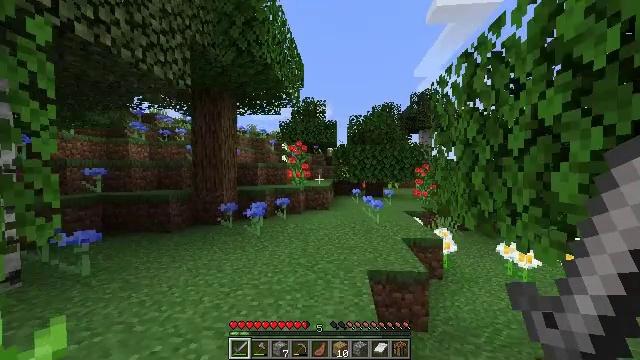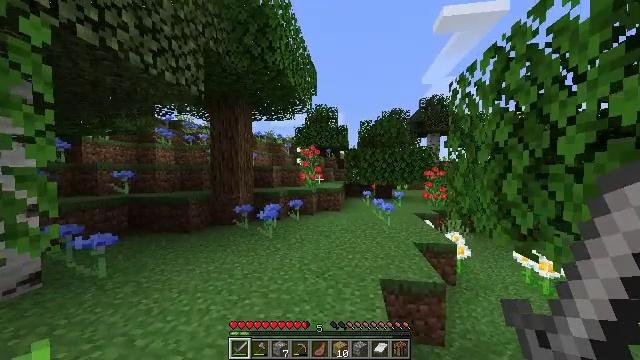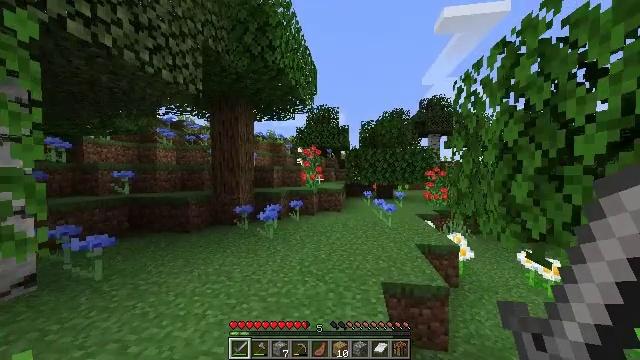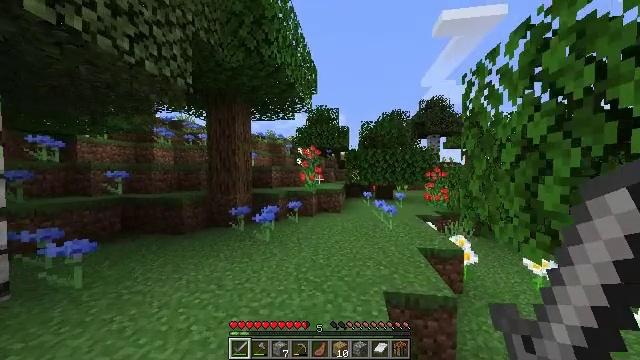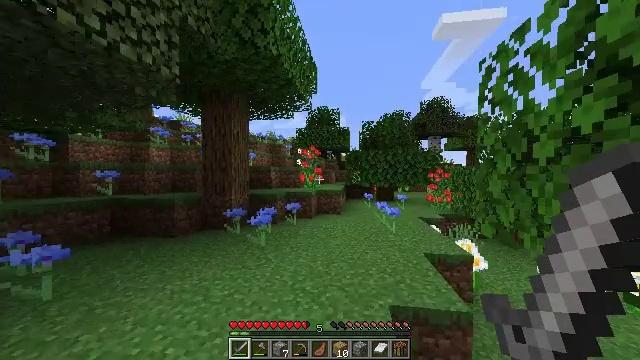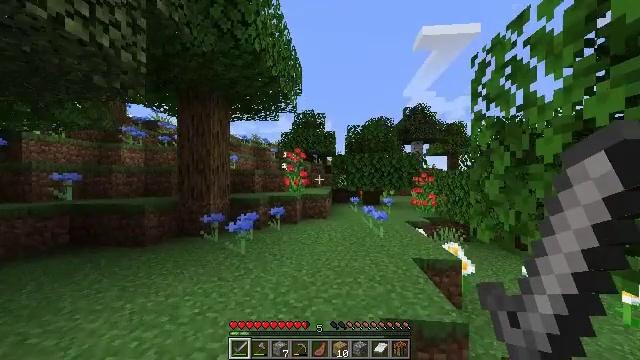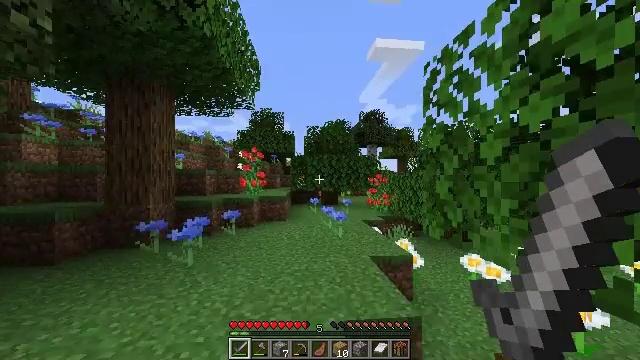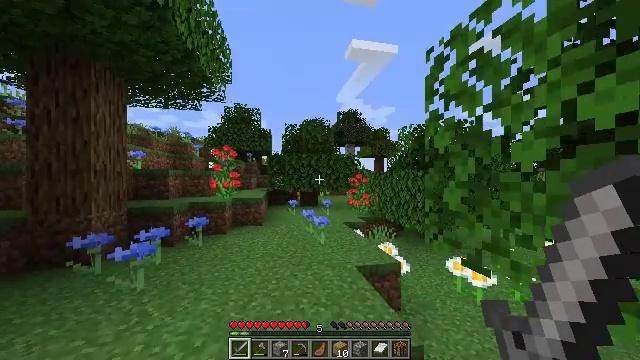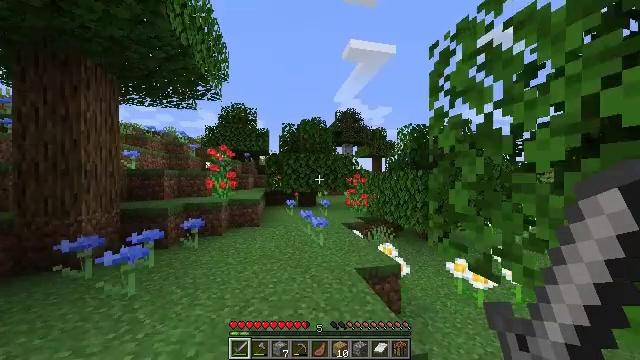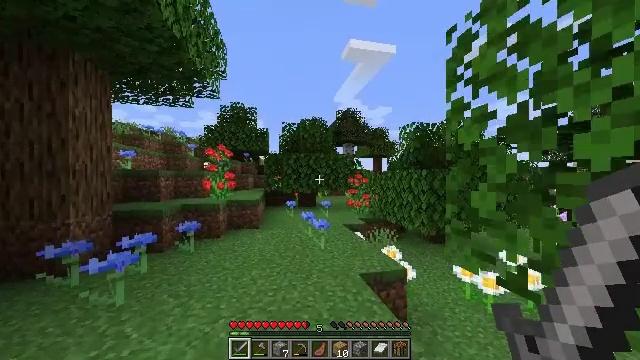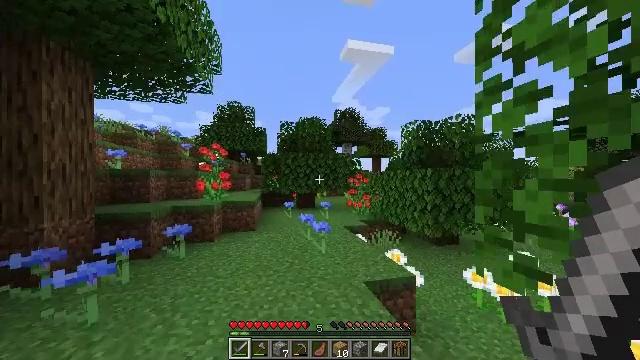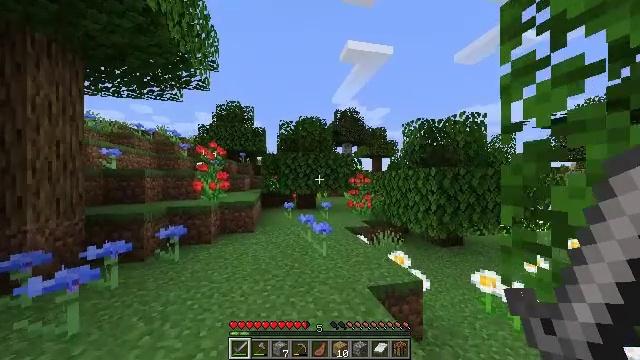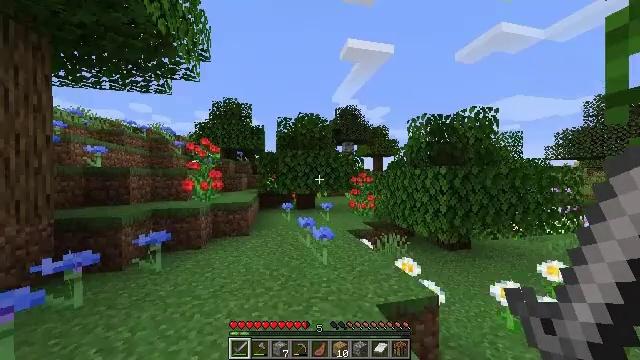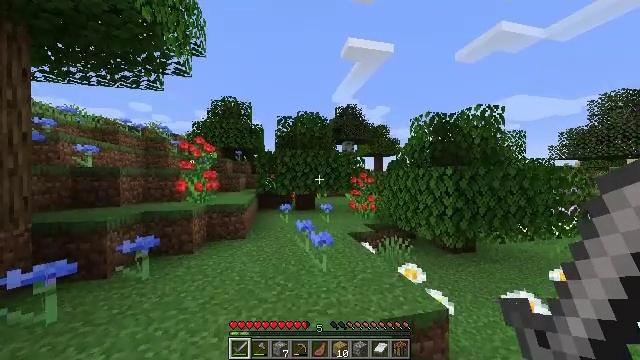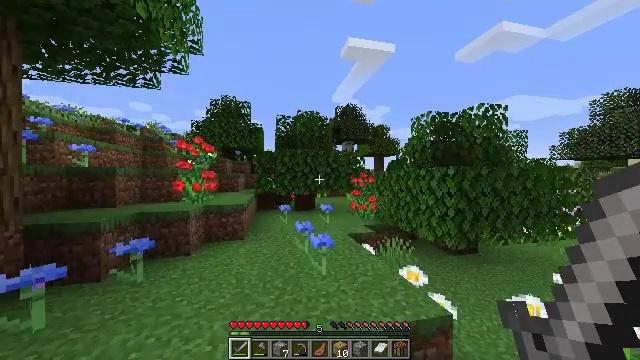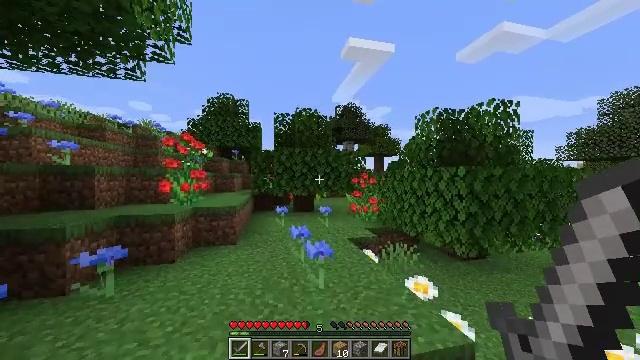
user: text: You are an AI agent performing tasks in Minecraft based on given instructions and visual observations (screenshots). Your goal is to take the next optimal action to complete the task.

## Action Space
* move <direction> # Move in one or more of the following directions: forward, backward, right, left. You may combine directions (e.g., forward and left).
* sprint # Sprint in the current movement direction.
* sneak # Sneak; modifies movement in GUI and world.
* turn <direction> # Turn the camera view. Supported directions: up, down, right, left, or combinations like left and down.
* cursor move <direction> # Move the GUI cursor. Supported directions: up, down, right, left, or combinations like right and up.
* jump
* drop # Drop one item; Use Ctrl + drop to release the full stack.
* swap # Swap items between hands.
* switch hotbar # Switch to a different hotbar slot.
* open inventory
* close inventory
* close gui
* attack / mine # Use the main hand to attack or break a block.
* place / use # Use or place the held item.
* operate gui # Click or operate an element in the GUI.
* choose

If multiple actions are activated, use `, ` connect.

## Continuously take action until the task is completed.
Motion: motion action
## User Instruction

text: Collect the rose bush for decoration.
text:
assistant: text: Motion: move forward, sprint, turn left
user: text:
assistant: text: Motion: move forward, sprint
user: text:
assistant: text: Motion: move forward, sprint
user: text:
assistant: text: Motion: move forward, sprint
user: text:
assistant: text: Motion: move forward, sprint, turn right and up
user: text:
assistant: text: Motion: move forward, sprint, turn right
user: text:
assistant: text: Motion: move forward, sprint, turn right
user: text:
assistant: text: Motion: move forward, sprint
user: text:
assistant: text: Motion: move forward, sprint
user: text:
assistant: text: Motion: move forward, sprint
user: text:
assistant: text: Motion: move forward, sprint
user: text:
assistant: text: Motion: move forward, sprint
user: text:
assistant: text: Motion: move forward, sprint
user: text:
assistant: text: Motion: move forward, sprint
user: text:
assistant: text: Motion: move forward, sprint
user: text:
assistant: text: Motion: move forward, sprint
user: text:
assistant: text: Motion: move forward, sprint
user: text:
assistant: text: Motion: move forward, sprint
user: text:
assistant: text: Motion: move forward, sprint
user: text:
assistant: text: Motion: move forward, sprint
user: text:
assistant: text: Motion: move forward, sprint
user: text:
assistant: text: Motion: move forward, sprint
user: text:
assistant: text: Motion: move forward, sprint
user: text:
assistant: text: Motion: move forward, sprint
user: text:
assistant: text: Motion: move forward, sprint
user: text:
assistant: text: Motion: move forward, sprint
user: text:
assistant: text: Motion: move forward, sprint
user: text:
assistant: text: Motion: move forward, sprint
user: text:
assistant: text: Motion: move forward, sprint
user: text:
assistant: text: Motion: move forward, sprint